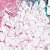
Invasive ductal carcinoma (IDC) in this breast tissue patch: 0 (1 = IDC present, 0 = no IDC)